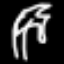
Label: palm tree